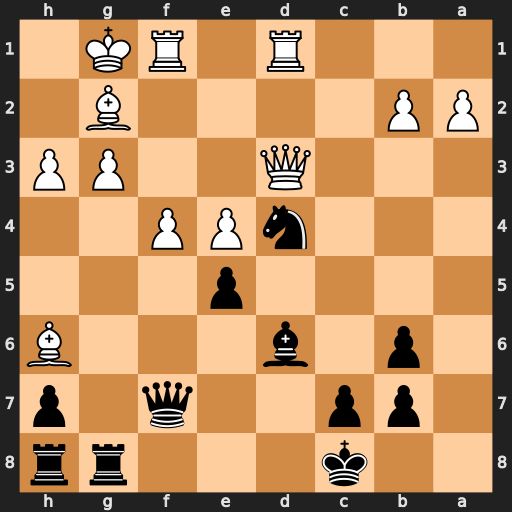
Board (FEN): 2k3rr/1pp2q1p/1p1b3B/4p3/3nPP2/3Q2PP/PP4B1/3R1RK1
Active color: b
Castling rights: -
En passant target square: -
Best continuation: Rxg3 Qxg3 Ne2+ Kh2 Nxg3